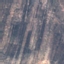
Land use / land cover: PermanentCrop